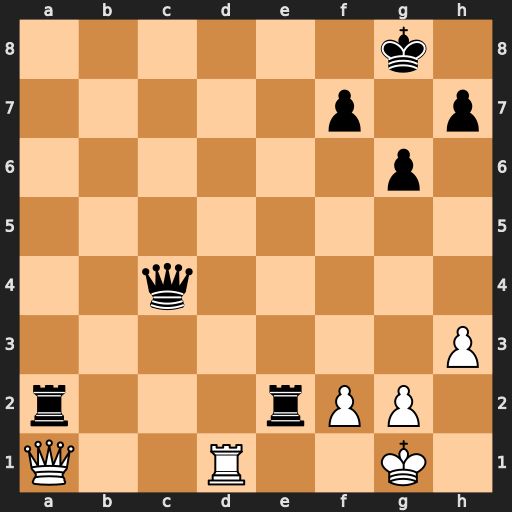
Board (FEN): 6k1/5p1p/6p1/8/2q5/7P/r3rPP1/Q2R2K1
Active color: w
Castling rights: -
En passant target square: -
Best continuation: Rd8+ Re8 Rxe8#